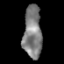
Tissue: prostate
Cell type: T cells
Senescence score: 0.2591
Nuclear area (px): 942
Mean DAPI intensity: 126.355